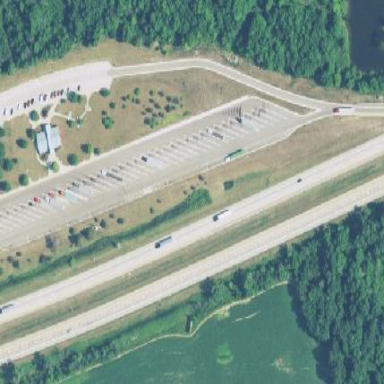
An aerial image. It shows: Rest area on the road.